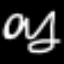
Label: squiggle